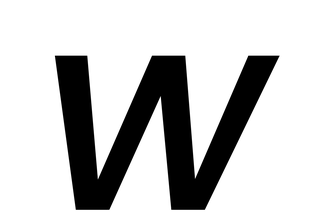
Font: Poppins-MediumItalic